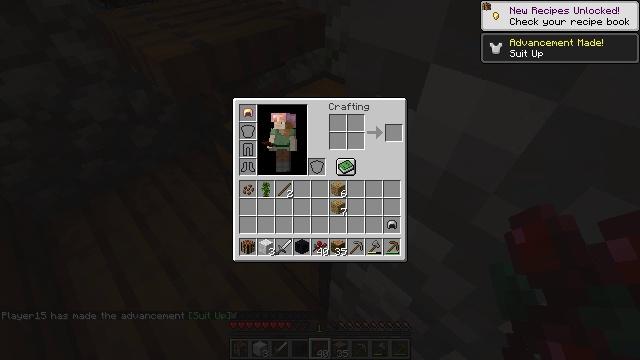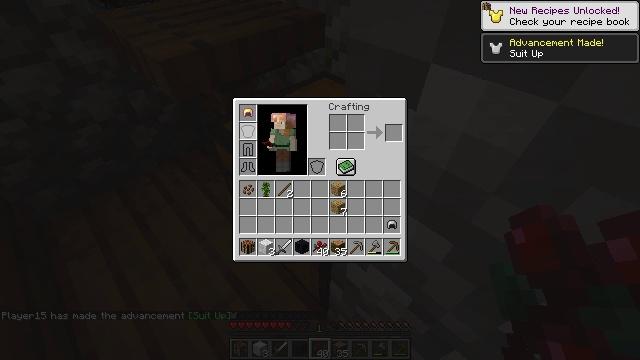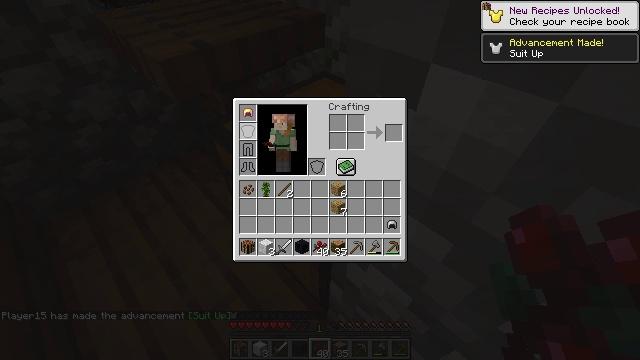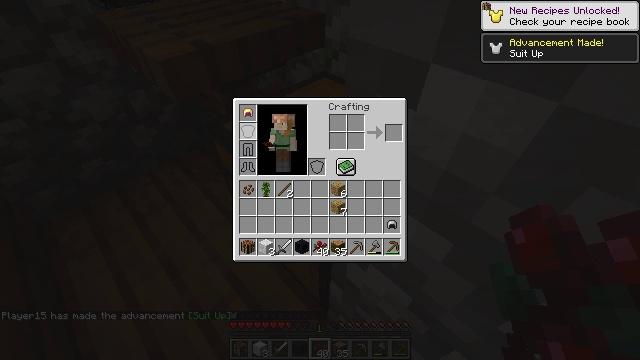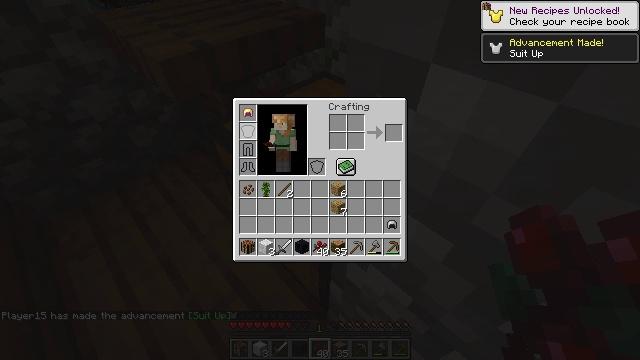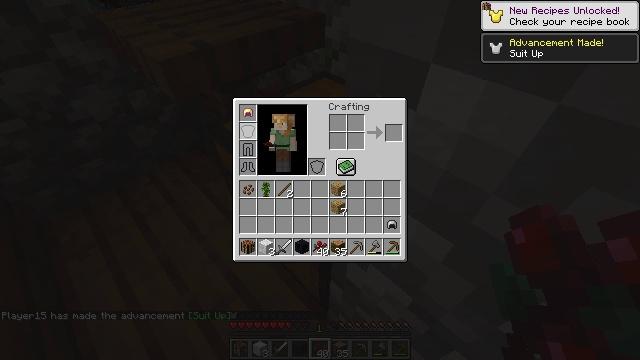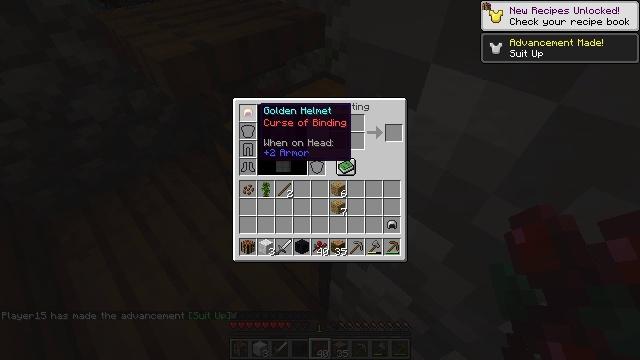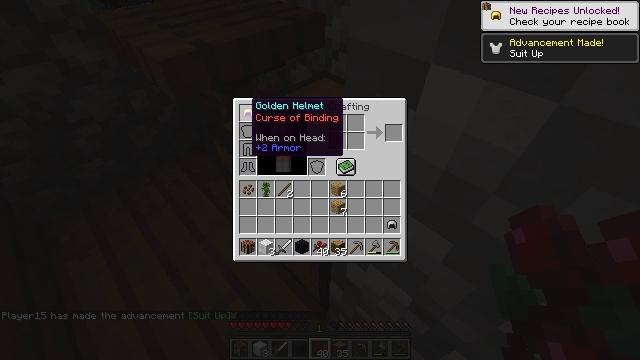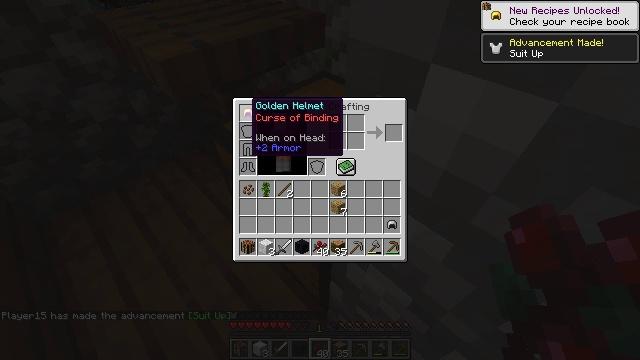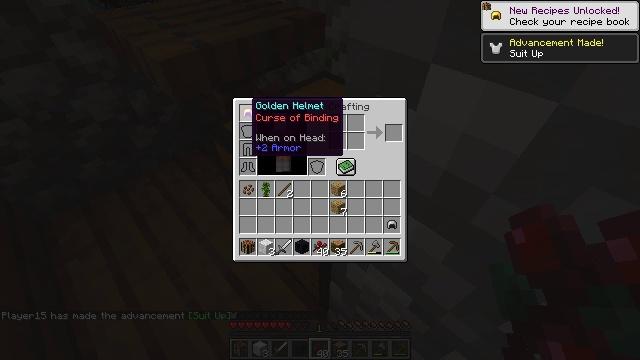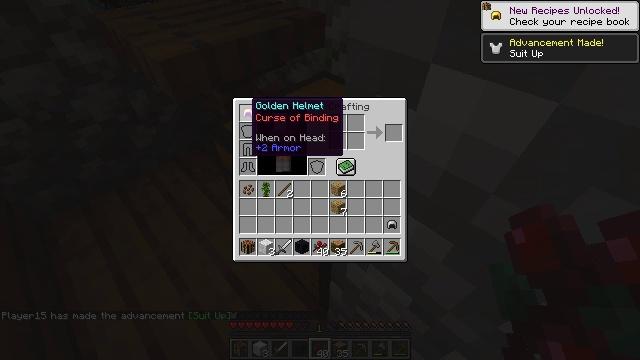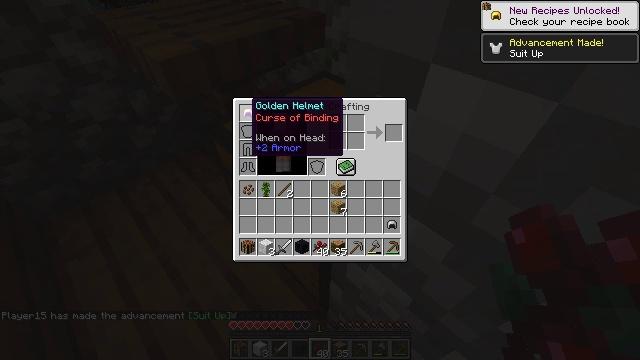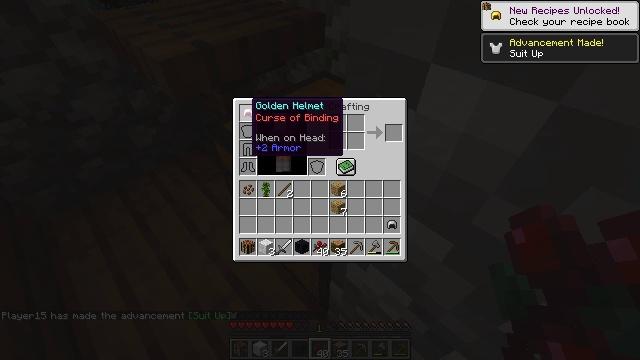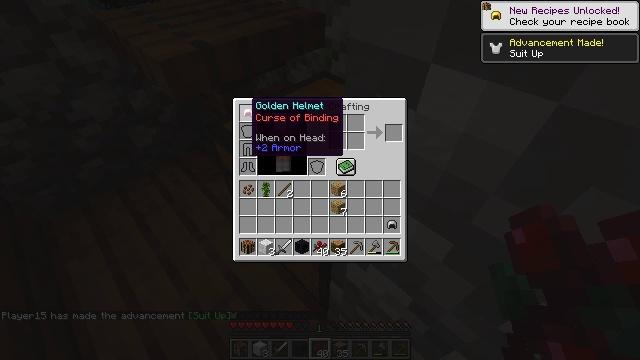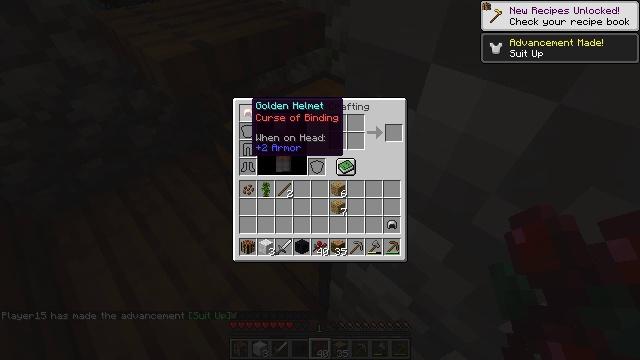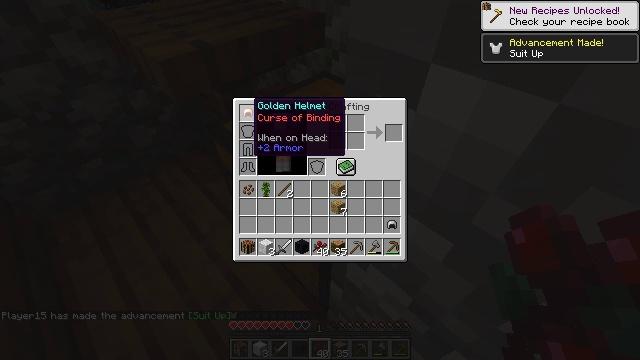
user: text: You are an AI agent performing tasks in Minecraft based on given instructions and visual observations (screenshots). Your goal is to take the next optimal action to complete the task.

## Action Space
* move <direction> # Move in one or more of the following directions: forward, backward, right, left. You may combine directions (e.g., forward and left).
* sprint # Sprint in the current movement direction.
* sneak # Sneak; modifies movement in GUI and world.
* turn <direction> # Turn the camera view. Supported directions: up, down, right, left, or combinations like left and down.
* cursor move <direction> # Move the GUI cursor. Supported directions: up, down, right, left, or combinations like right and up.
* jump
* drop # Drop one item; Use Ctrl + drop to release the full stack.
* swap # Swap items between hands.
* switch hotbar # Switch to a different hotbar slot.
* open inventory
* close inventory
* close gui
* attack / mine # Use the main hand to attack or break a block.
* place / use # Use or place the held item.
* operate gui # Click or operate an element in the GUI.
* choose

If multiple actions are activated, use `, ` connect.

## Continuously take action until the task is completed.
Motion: motion action
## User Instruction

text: Gather spruce leaves to collect foliage.
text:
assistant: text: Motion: sneak, cursor move right, choose
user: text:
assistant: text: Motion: sneak, choose
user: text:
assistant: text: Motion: sneak, choose
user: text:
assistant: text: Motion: sneak, choose
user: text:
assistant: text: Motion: sneak
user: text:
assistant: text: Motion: sneak, choose
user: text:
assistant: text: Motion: sneak, cursor move left, choose
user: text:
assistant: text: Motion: sneak, choose
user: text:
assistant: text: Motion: sneak, choose
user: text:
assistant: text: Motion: sneak, choose
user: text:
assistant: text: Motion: sneak, choose
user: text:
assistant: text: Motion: sneak, choose
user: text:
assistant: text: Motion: sneak
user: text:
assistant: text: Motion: sneak
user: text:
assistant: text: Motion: sneak
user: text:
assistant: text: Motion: sneak
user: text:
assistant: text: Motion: no_op
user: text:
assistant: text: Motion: no_op
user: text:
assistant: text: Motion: no_op
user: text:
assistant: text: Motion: no_op
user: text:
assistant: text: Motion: no_op
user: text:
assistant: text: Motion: turn left and down
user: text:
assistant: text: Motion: turn left and down
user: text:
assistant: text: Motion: turn left
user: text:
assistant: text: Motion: turn left, switch to hotbar 3
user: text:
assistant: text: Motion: switch to hotbar 3
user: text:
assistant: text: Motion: no_op
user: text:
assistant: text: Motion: turn right
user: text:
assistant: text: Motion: turn right
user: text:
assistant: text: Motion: turn right and down